Interaction volume radius: 10 \u00c5
Interaction volume height: 10 \u00c5
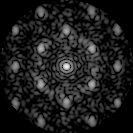
Disorder parameter: 0.4387